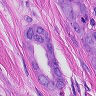
Metastatic tissue present: yes